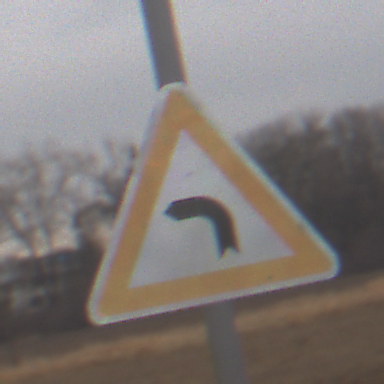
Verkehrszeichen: KurveLinks
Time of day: Midday
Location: Outdoor (RoadRail)
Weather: Overcast
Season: NotSpecified
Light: Natural